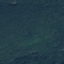
Land use / land cover class: Forest